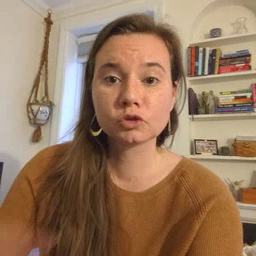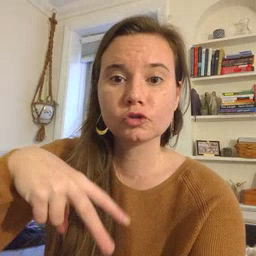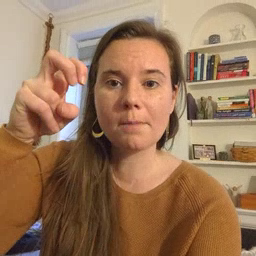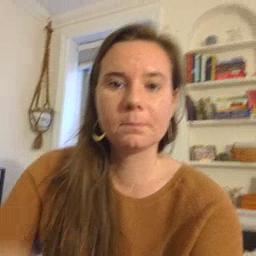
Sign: jump